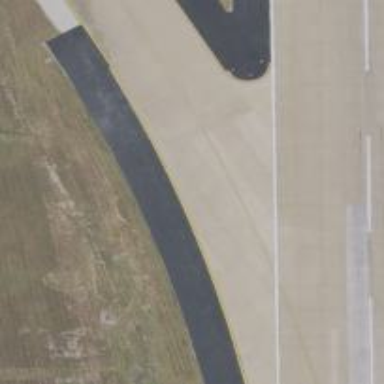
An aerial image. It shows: Image of taxiway at airport.